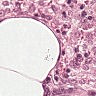
Metastatic tissue present: no